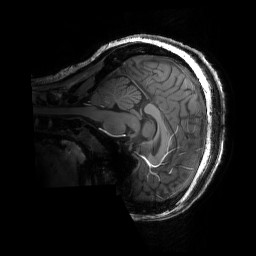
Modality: T1w
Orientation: sagittal
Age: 24
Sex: female
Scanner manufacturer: siemens
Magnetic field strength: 6.98 T
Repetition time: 3 s
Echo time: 0.00388 s